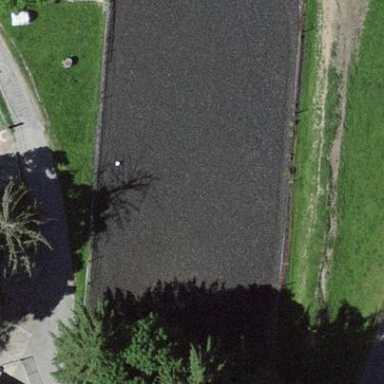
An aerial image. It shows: Equestrian pitch for leisure land activities.